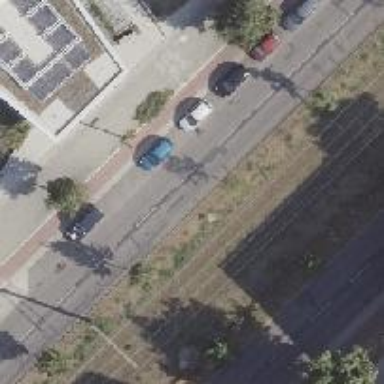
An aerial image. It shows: Secondary road with asphalt surface. There is cycle track on the right and parking available on the street side.